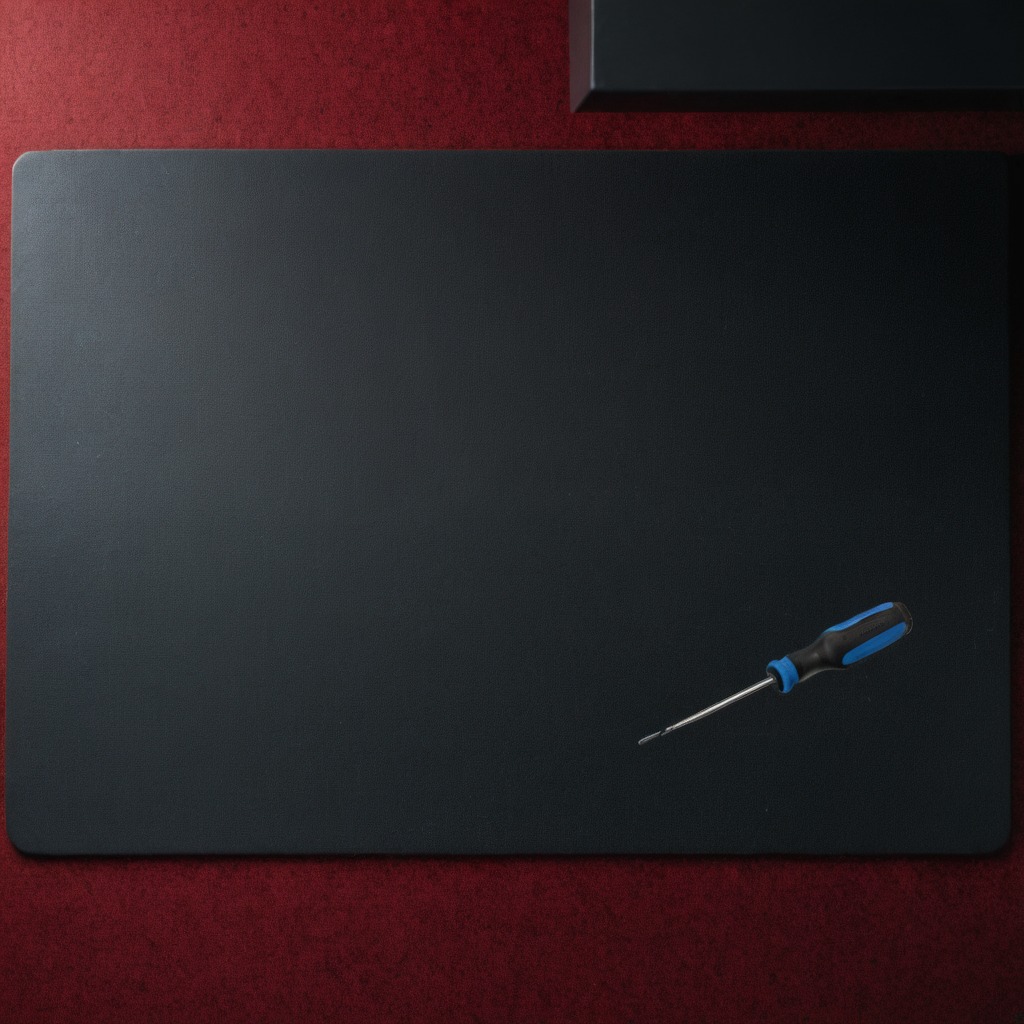
A screwdriver lying on a clean granite tabletop